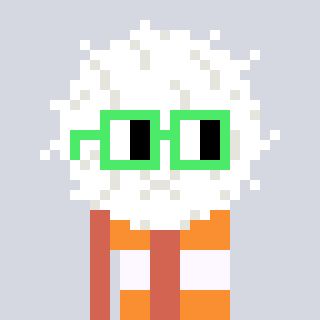
a pixel art character with square light green glasses, a cottonball-shaped head and a peachy-colored body on a cool background